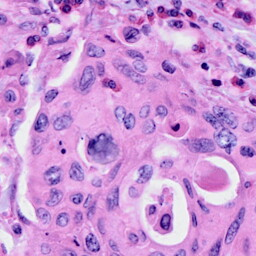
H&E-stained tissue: Cervix